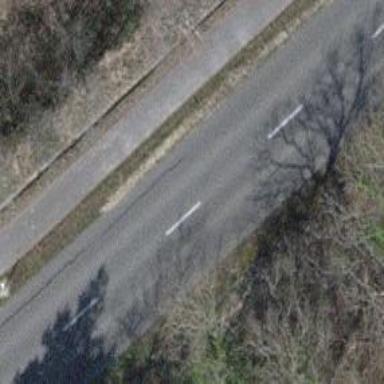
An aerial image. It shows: Secondary road with separate asphalt sidewalk.